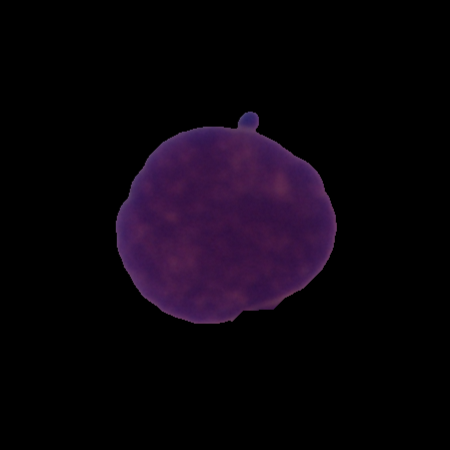
Label: cancer